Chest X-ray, PA view. Patient: 57 years old, sex M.
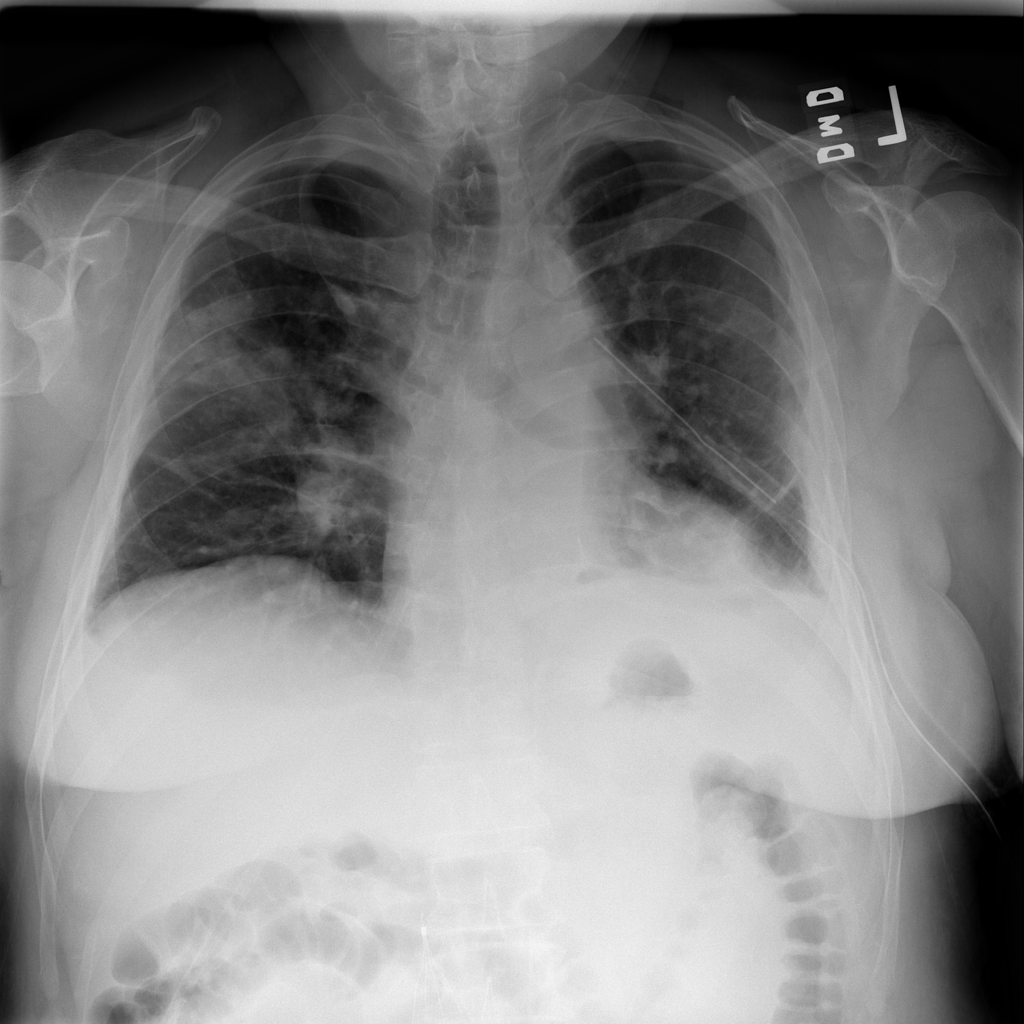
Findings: No Finding